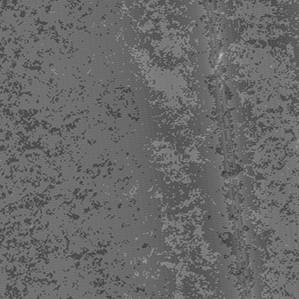
Label: frost